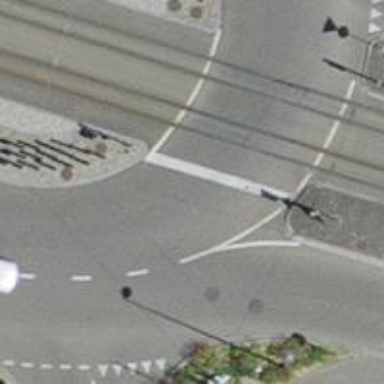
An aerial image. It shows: Road with traffic signals for signaling.